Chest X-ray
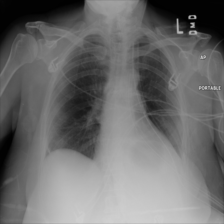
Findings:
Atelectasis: negative
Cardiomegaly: negative
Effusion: negative
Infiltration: negative
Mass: negative
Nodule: negative
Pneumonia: negative
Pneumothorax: negative
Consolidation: negative
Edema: negative
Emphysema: negative
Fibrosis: negative
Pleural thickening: negative
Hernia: negative